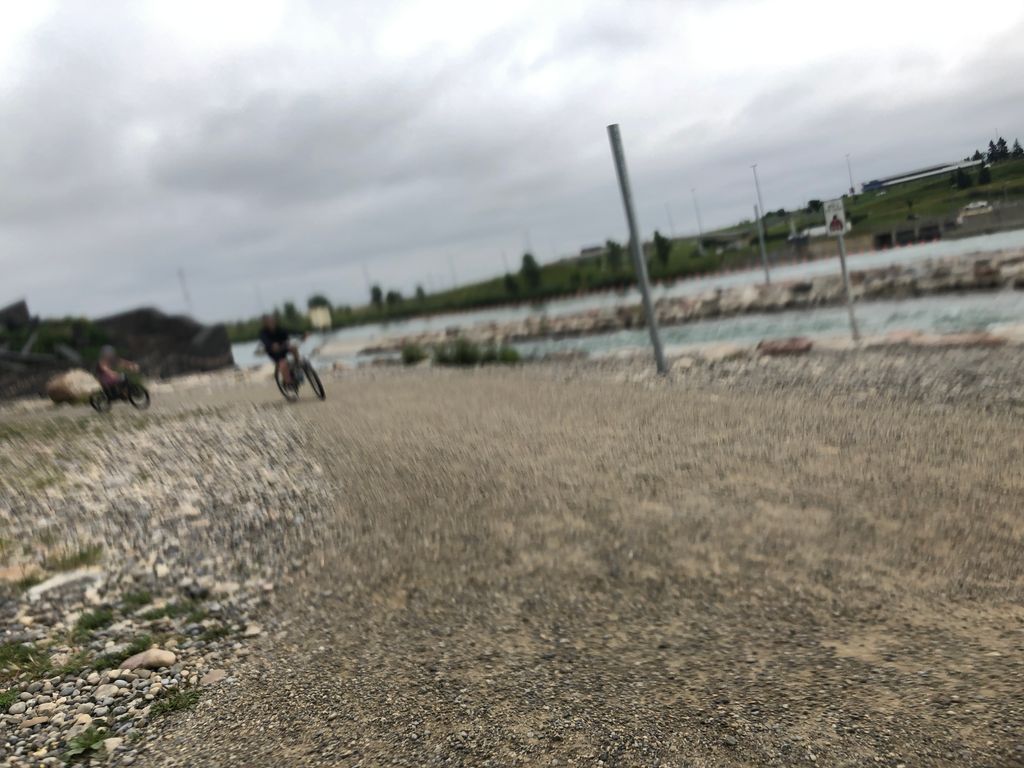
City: calgary